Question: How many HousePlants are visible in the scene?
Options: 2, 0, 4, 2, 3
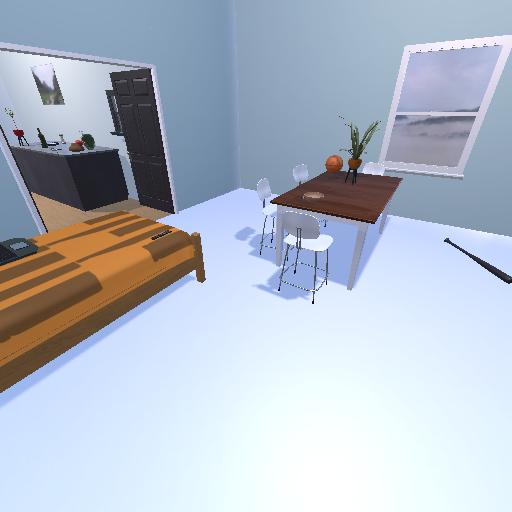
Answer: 2